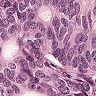
Metastatic tissue present: yes